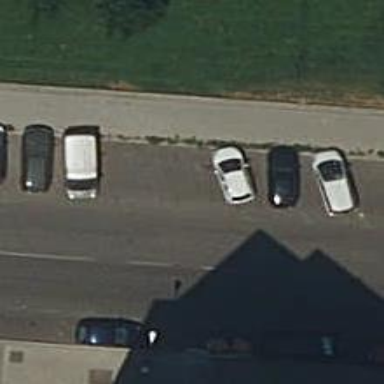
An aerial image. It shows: Parking area.